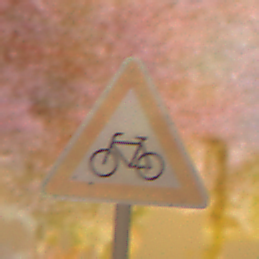
Verkehrszeichen: RadverkehrRechts
Umgebung: Outdoor, Nature
Tageszeit: Night
Wetter: Clear
Licht: Natural
Jahreszeit: NotSpecified
Kontrast: LowContrast